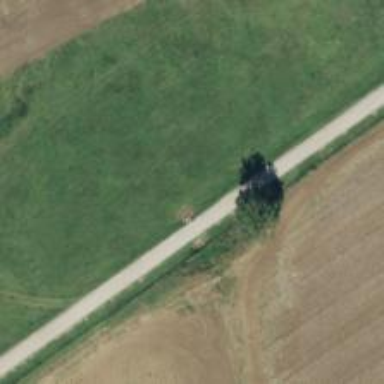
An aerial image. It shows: Culvert tunnel.